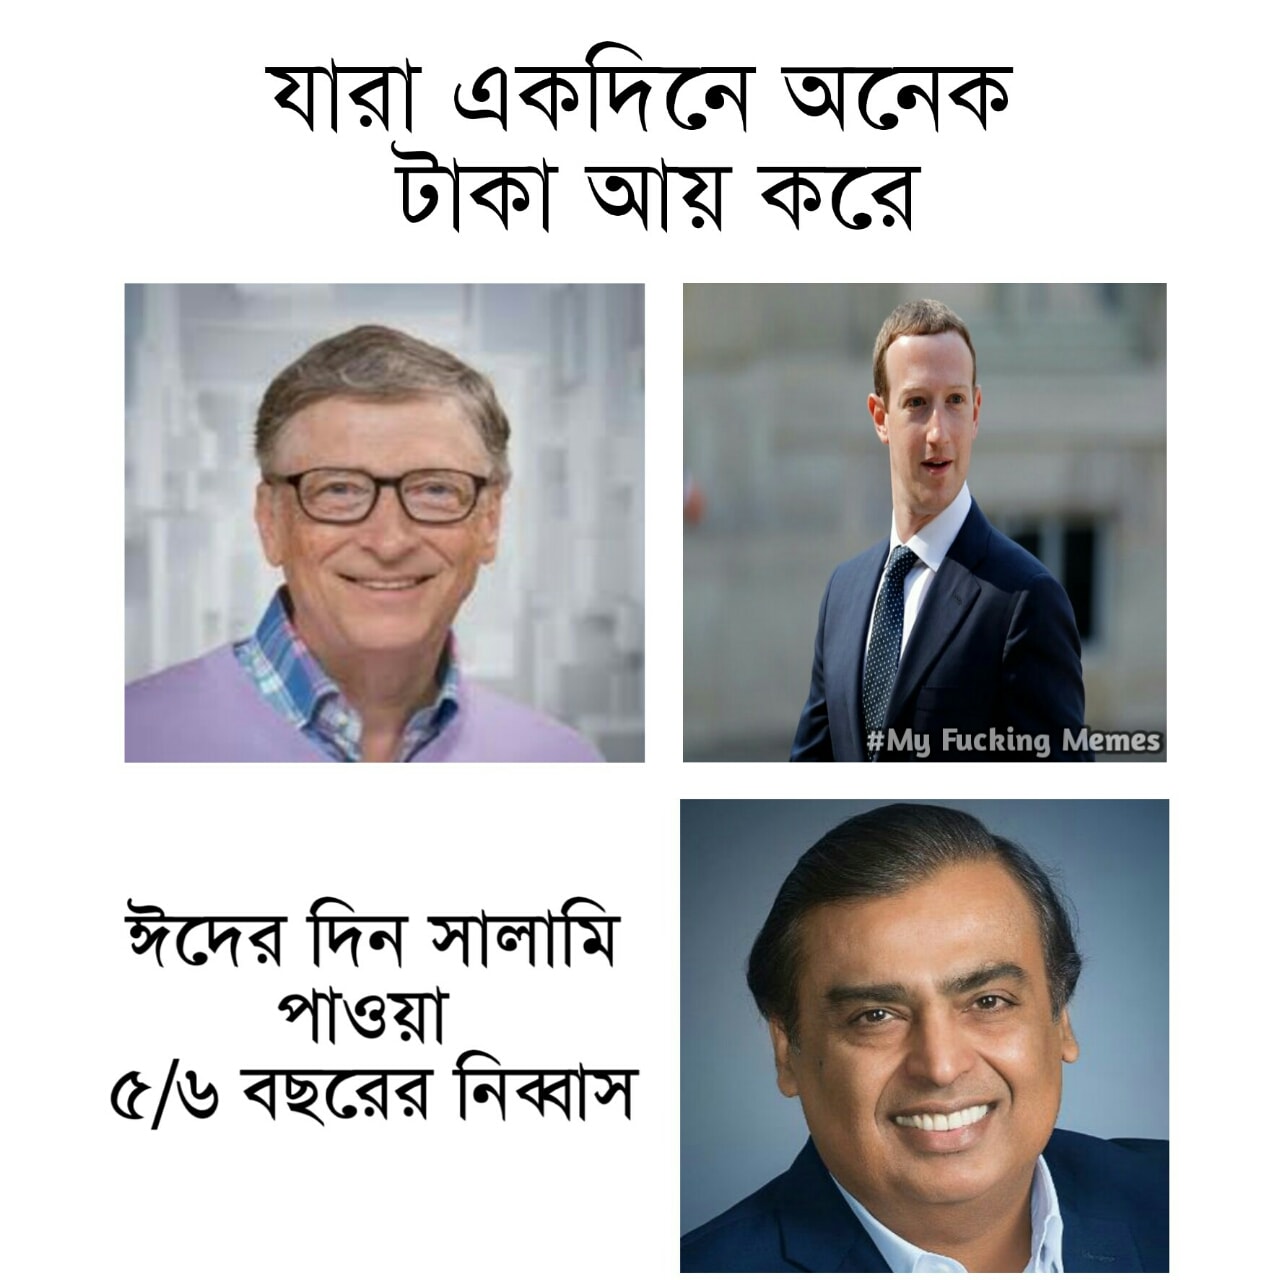
Caption: যারা একদিনে অনেক টাকা আয় করে   ঈদের দিন সালামি পাওয়া  ৫/৬ বছরের নিব্বাস
Label: non-hate